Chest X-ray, PA view. Patient: 65 years old, sex M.
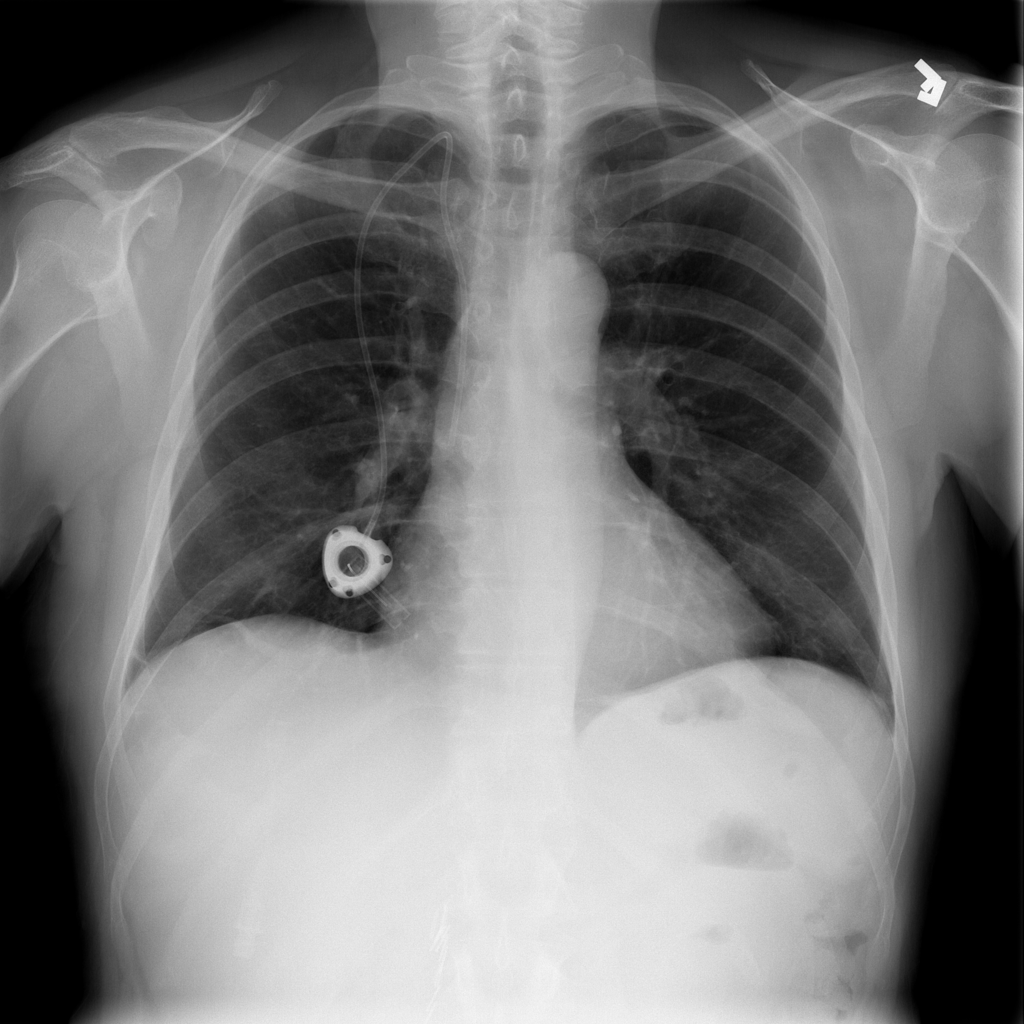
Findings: No Finding